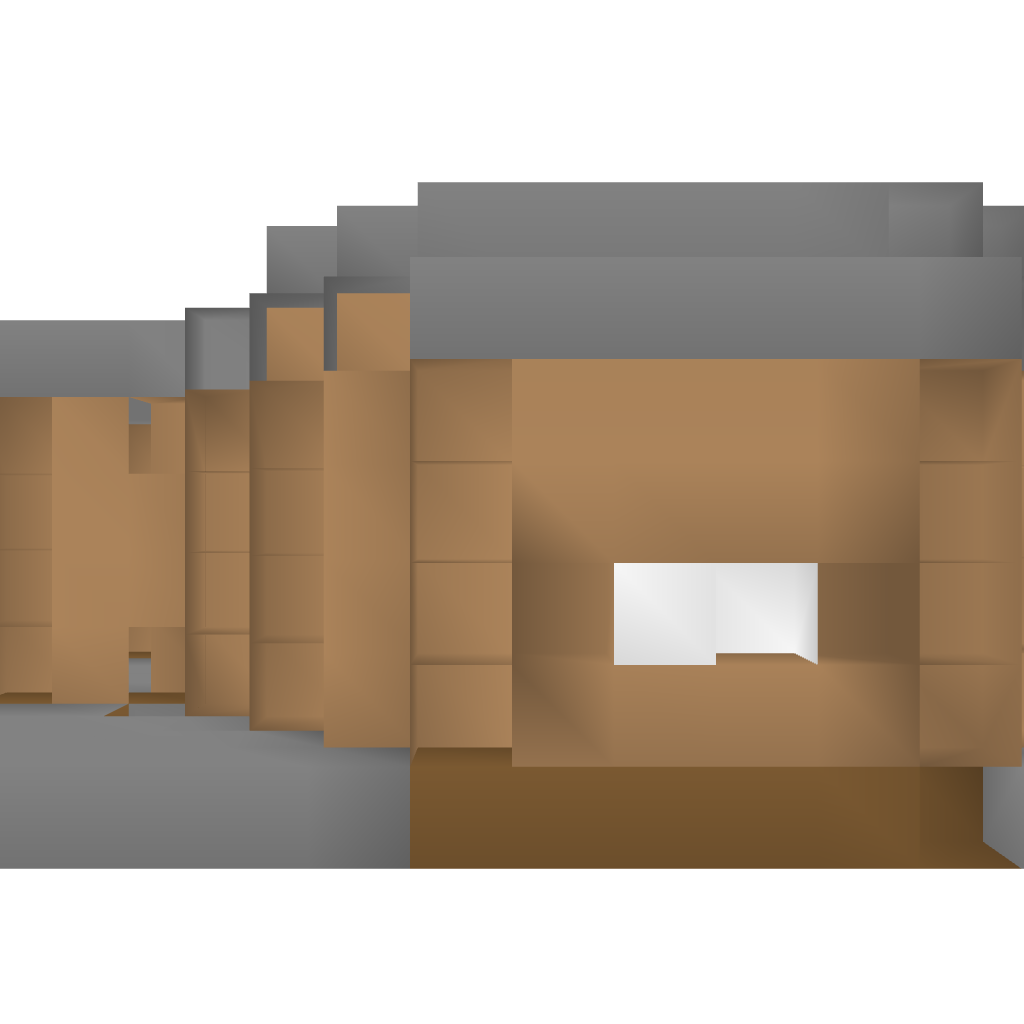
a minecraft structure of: Good House bad low quality